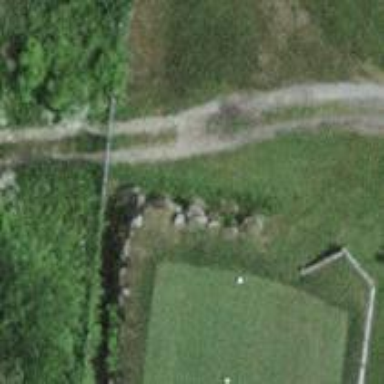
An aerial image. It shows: Gate.